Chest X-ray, AP view. Patient: 63 years old, sex F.
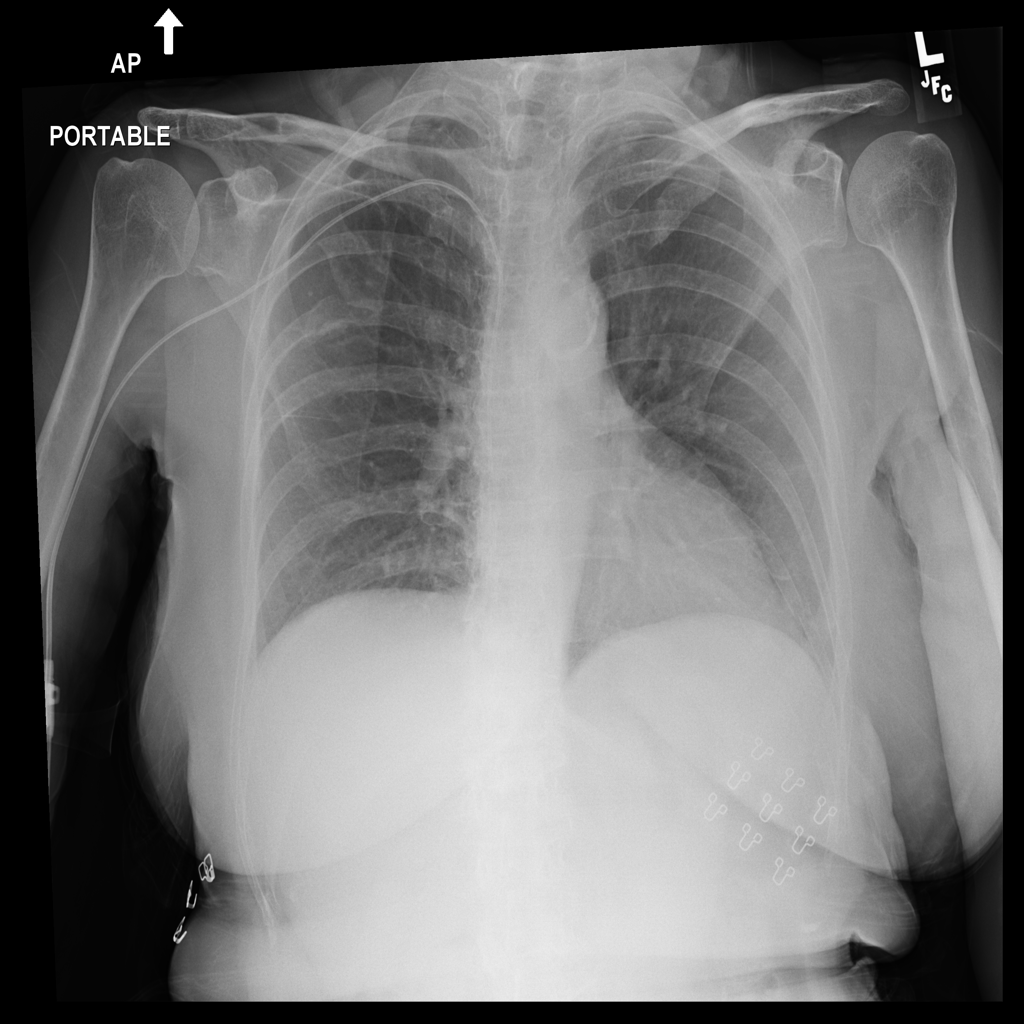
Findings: No Finding